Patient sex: F
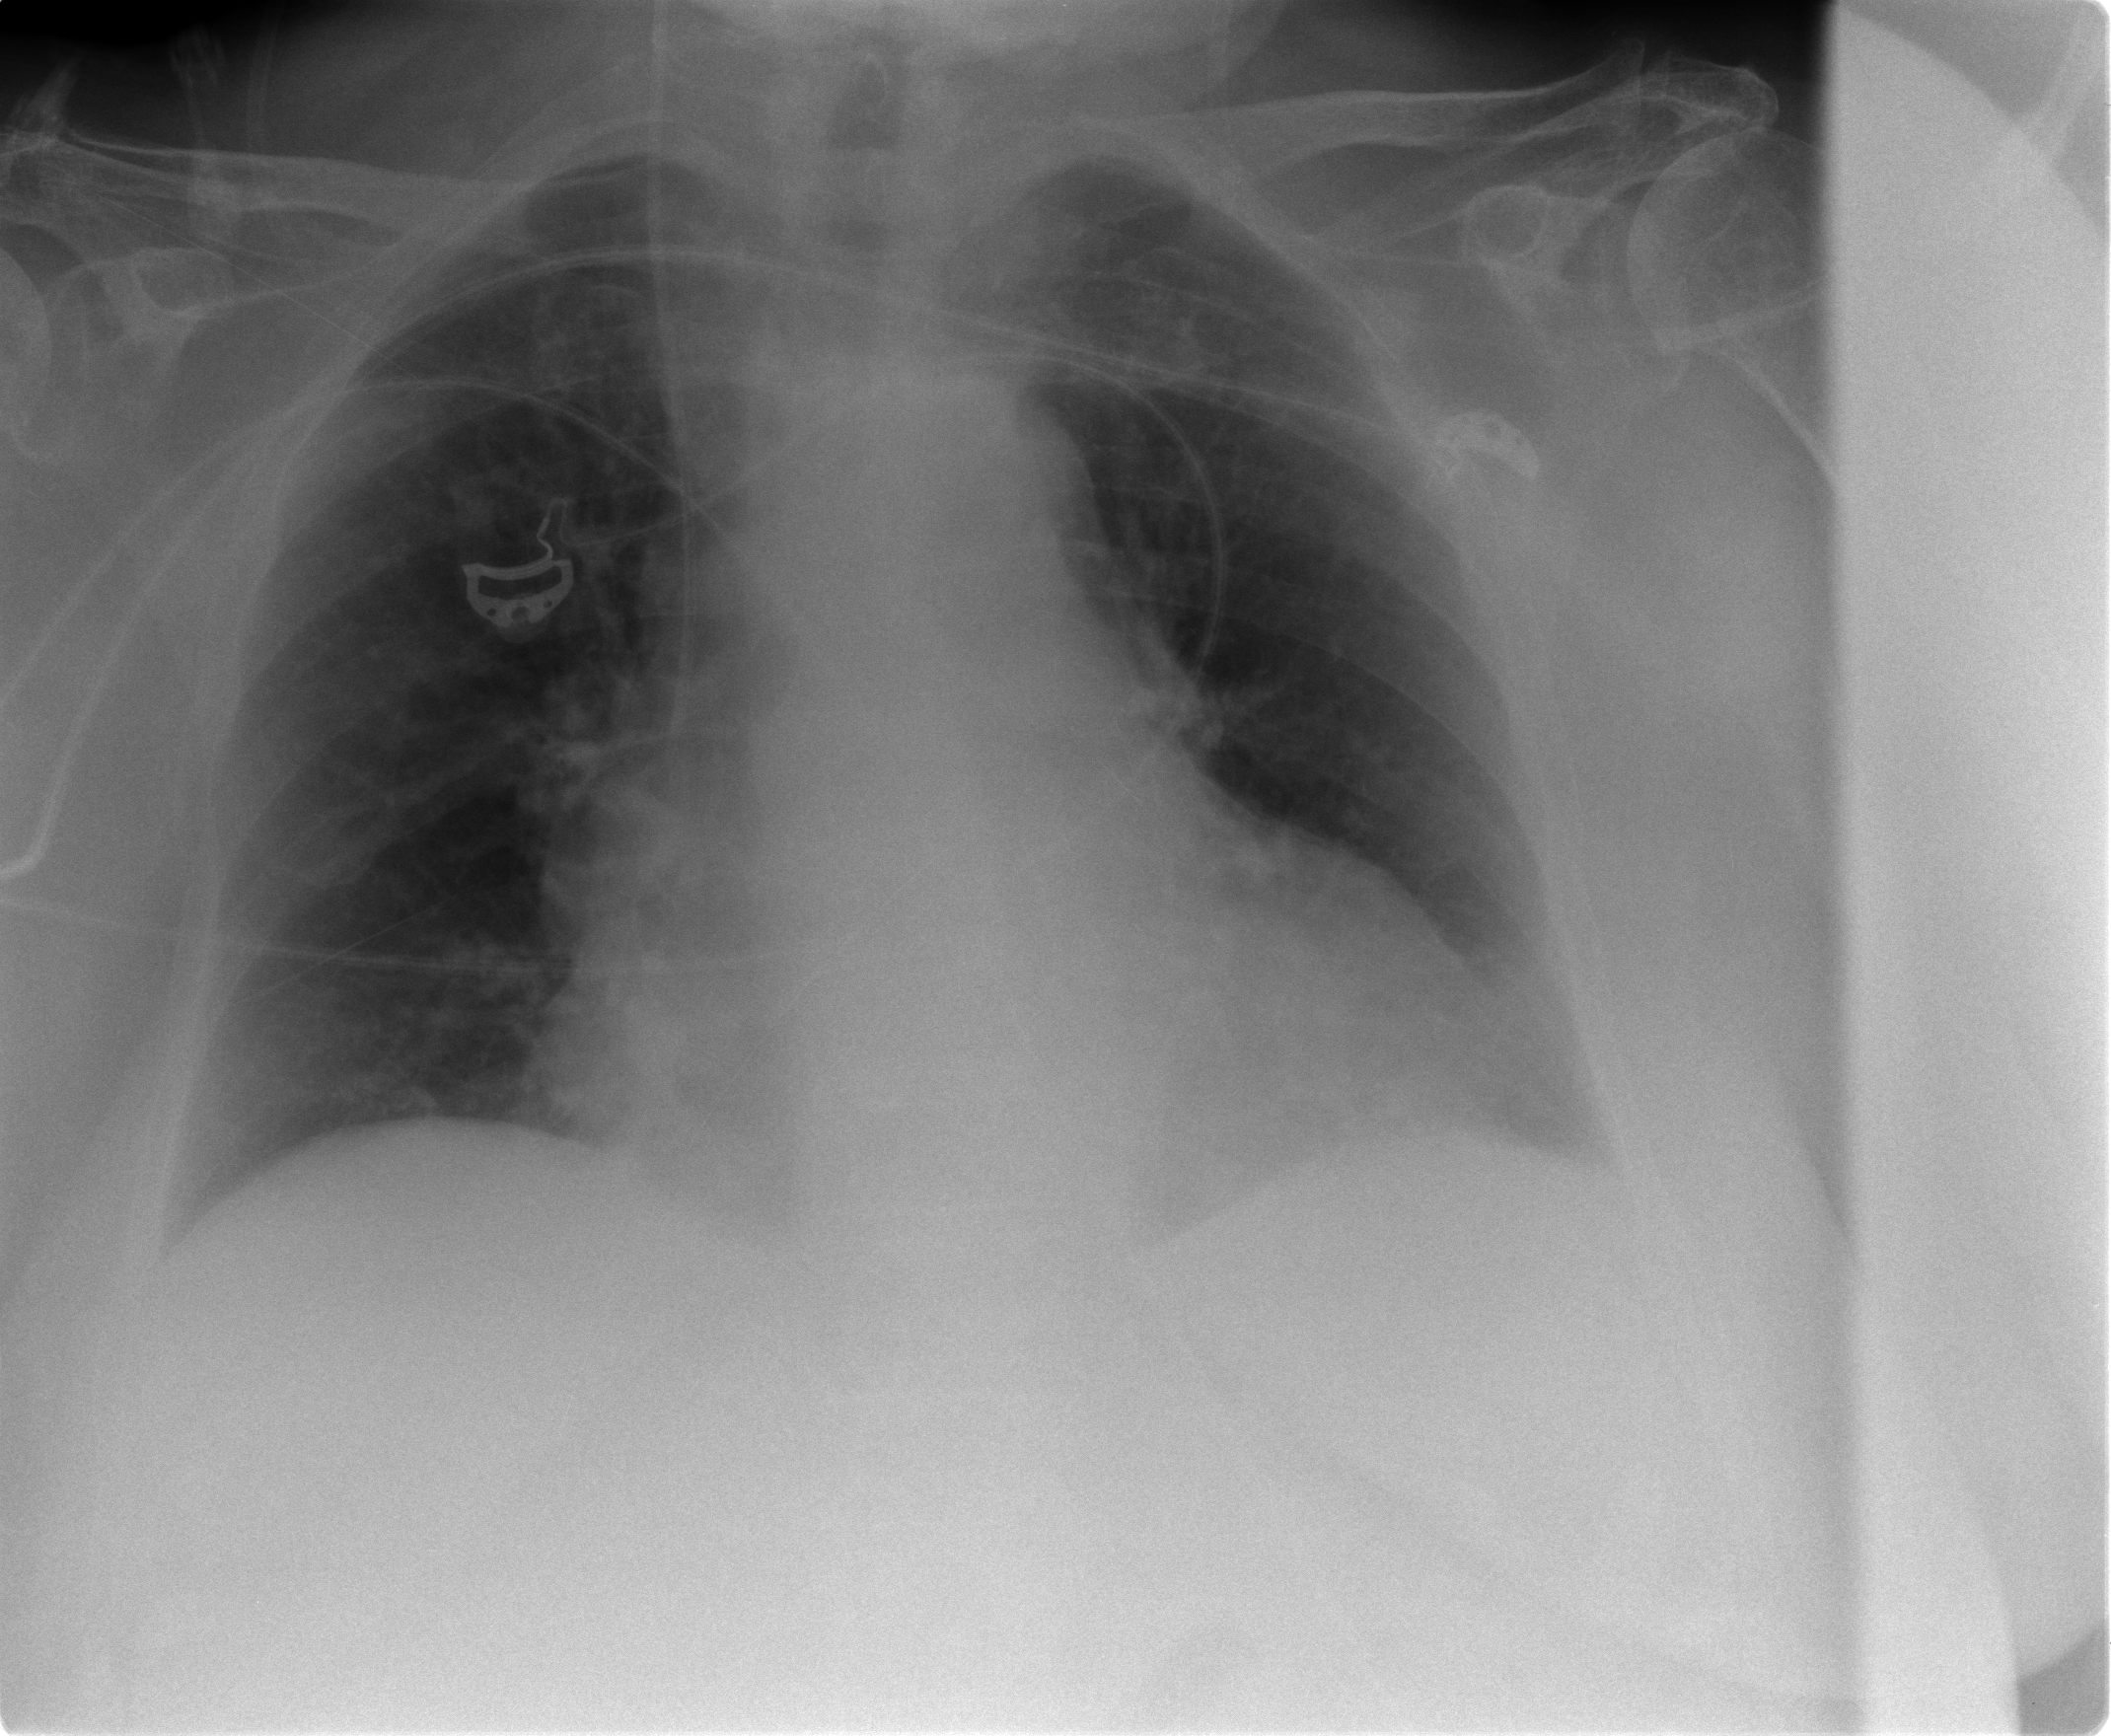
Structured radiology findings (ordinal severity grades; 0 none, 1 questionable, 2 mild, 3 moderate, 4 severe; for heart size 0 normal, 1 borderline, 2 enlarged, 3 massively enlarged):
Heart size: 2
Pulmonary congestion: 0
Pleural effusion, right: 0
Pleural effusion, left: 1
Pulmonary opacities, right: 0
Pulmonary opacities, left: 0
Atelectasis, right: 0
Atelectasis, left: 1